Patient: sex F, age 51
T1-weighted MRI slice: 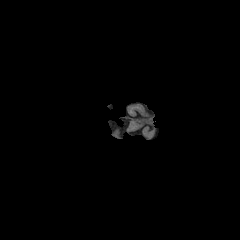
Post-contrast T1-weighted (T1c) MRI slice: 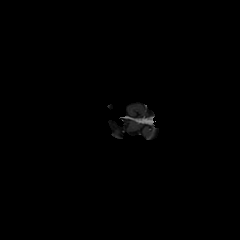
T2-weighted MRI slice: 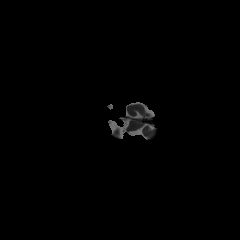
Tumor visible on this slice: no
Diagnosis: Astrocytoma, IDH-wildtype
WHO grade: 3